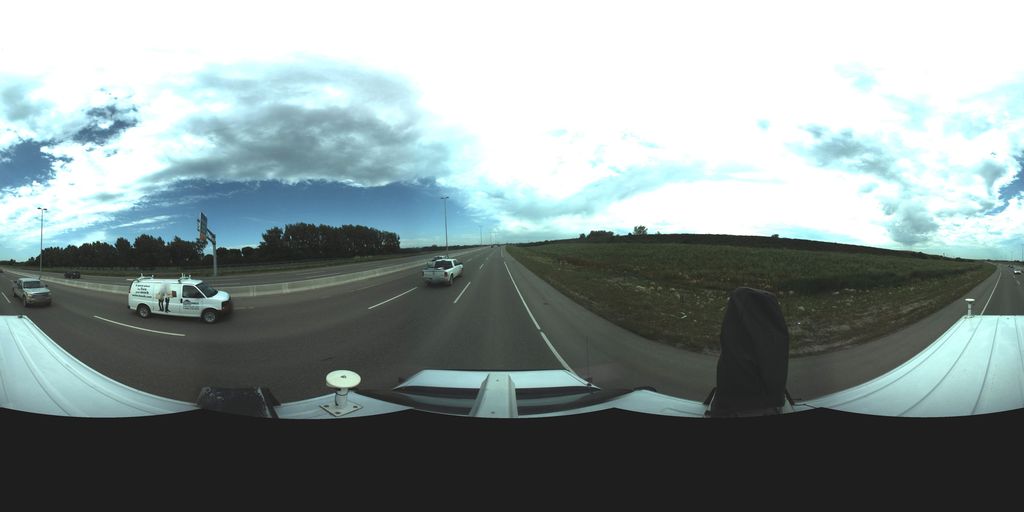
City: saskatoon